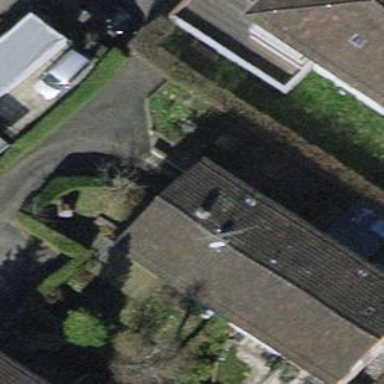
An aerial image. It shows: Semidetached house.